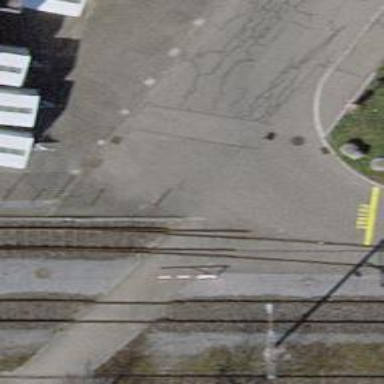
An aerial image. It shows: Cycle barrier.